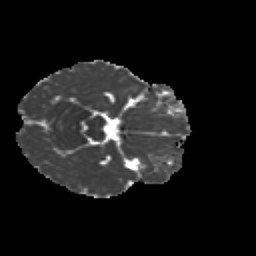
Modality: MD
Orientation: axial
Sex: male
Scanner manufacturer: siemens
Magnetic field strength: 3 T
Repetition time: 5 s
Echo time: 0.071 s